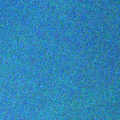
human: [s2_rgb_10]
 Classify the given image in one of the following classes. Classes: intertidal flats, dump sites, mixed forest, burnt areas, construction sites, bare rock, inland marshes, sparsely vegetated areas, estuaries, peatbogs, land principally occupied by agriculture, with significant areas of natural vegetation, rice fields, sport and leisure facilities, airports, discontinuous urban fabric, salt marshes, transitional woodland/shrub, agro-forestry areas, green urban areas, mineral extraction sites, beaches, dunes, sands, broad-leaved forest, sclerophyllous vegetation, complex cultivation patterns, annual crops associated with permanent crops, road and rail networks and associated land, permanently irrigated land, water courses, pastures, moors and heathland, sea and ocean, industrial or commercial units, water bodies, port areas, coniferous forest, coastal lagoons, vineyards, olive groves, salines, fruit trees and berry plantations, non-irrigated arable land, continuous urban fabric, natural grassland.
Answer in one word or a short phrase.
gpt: sea and ocean